Question: Shouldn't the underlined be 'if' instead of 'is' ?
Via the link for timers : <URL>
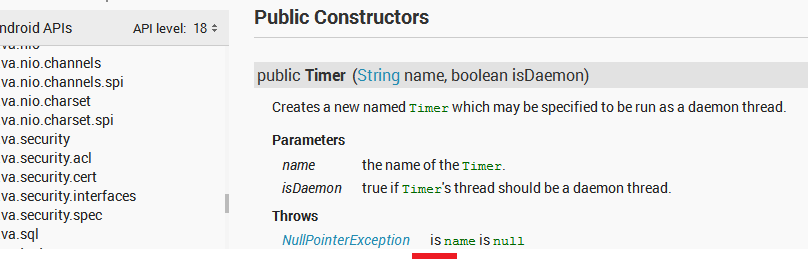
Answer: Yes. However, StackOverlow isn't the place to report documentation issues.
I recommend submitting a ticket to the <URL>.